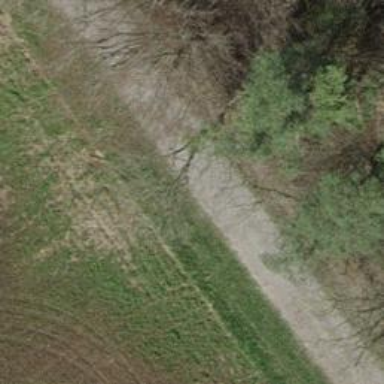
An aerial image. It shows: Gravel track with grade 2 quality.